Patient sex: F
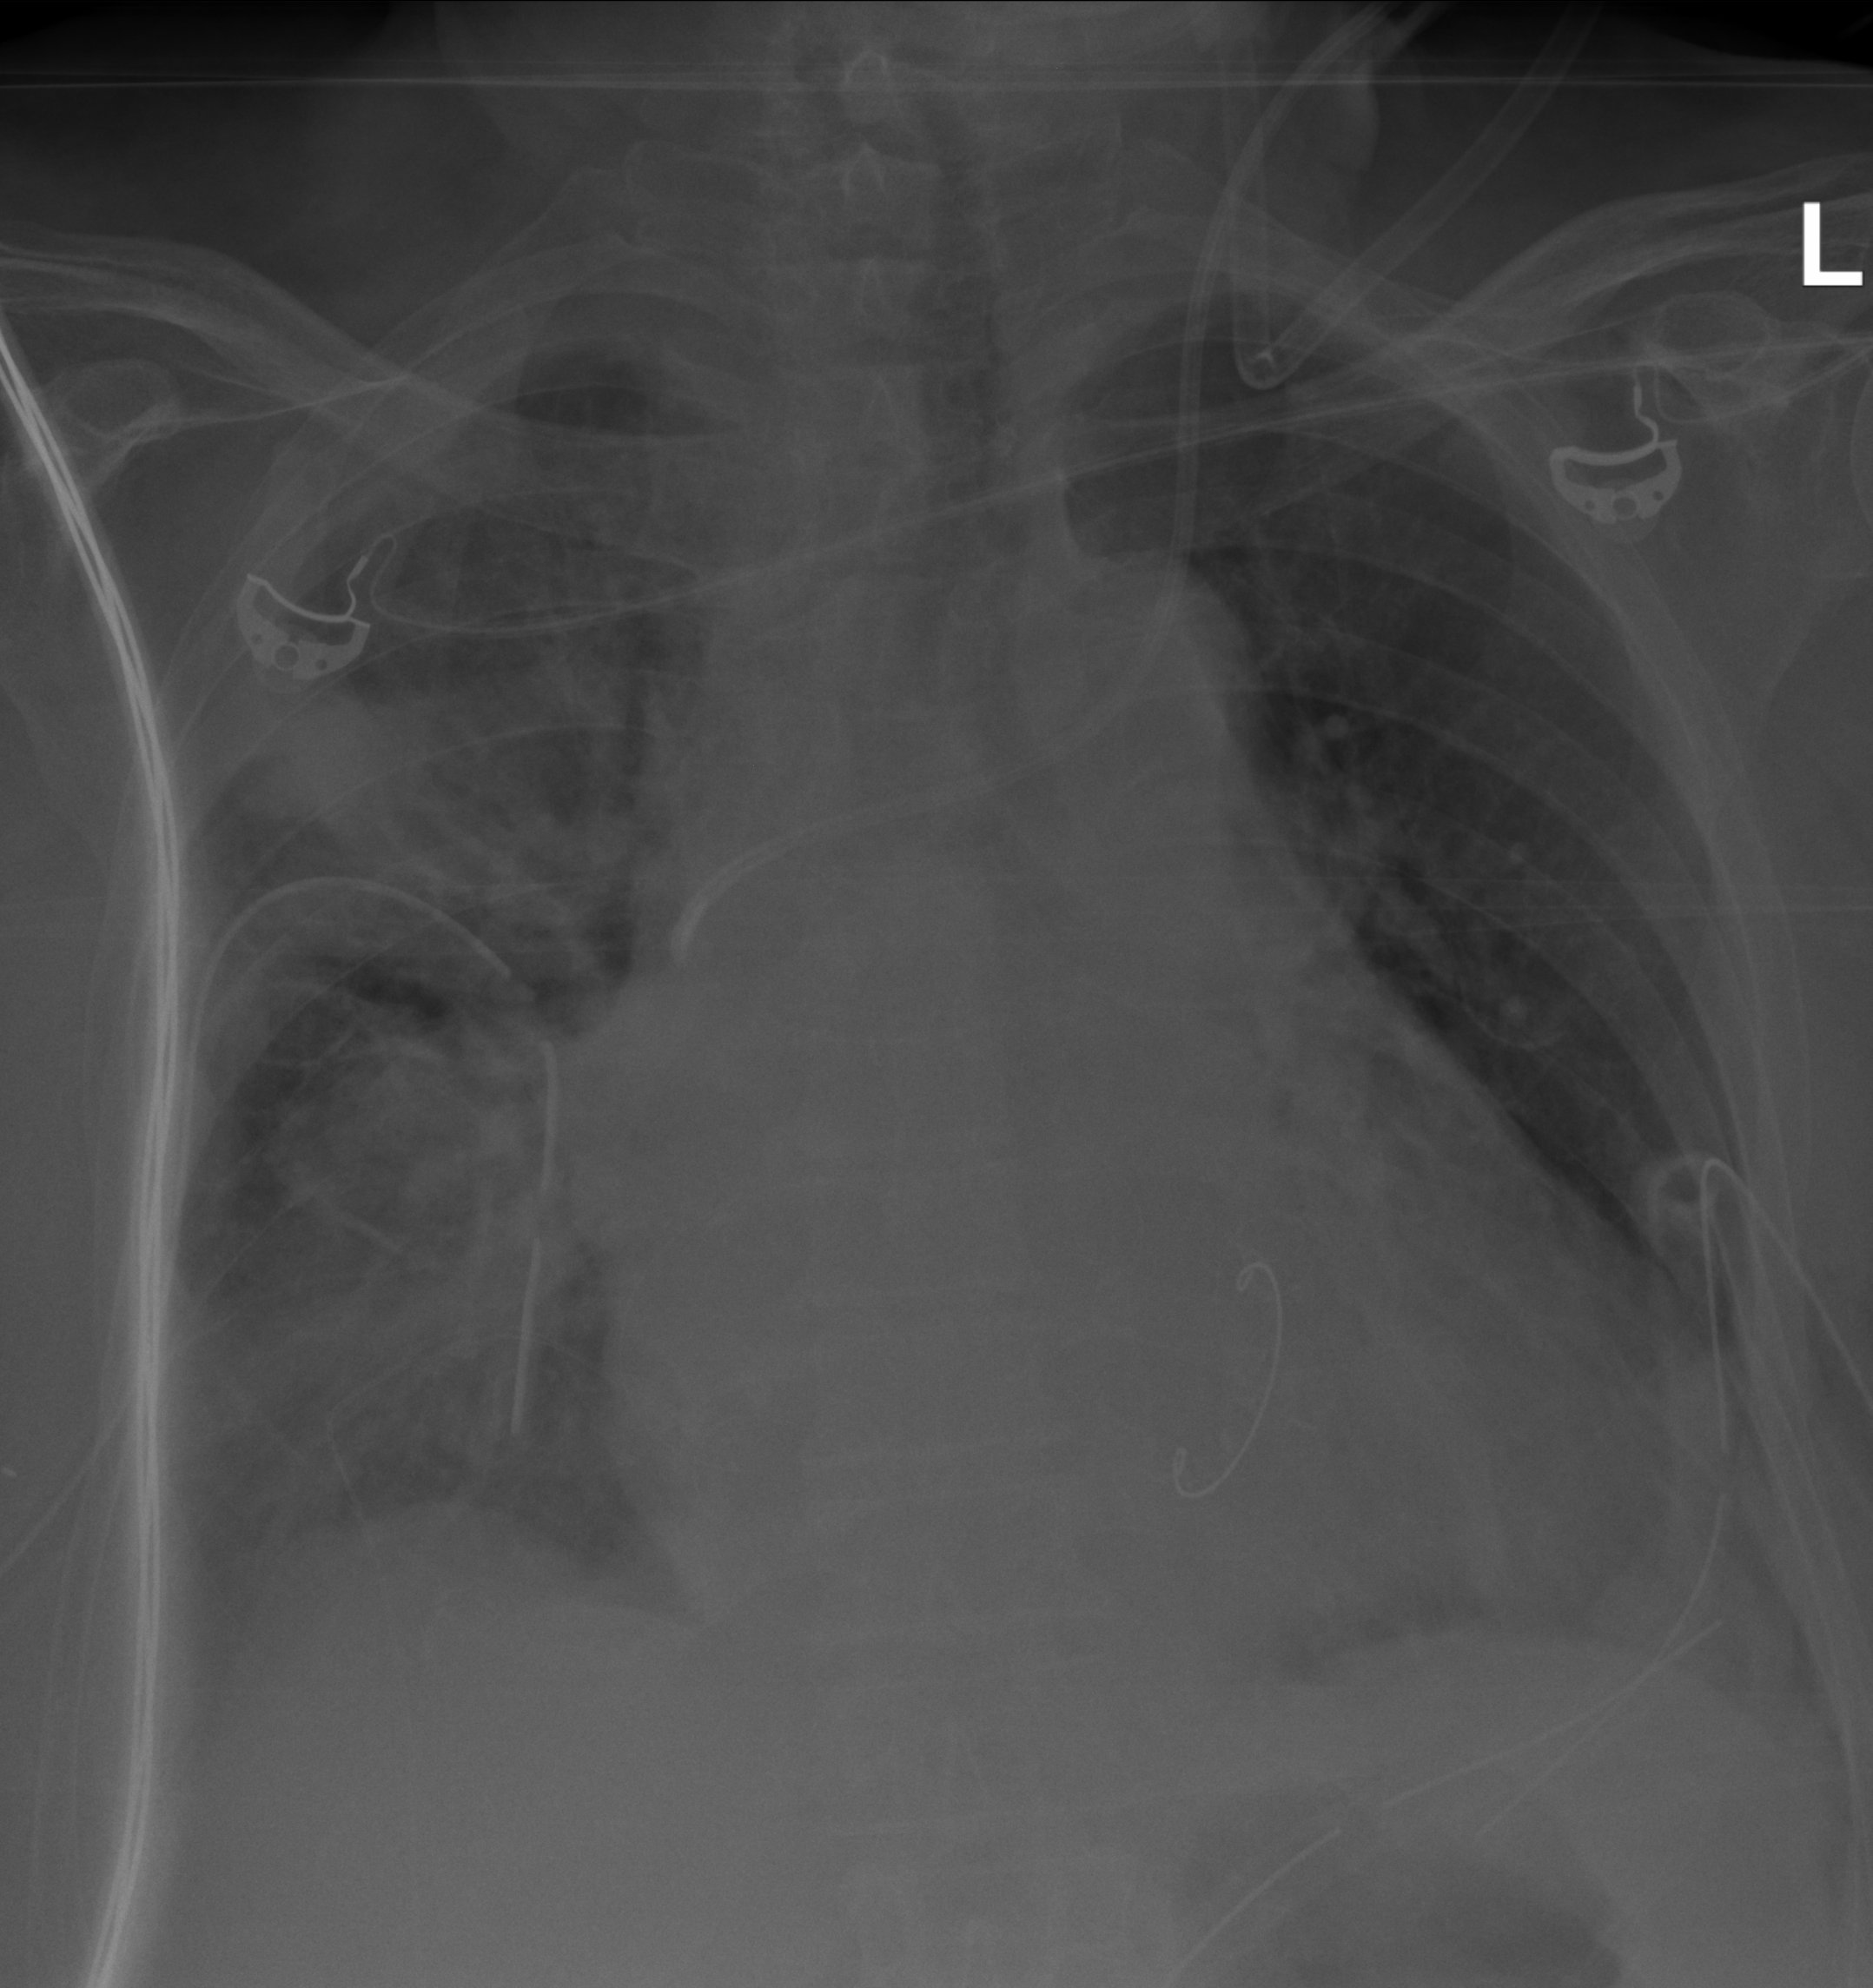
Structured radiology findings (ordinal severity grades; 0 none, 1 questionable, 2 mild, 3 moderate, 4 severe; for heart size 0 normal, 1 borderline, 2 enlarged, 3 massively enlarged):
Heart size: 3
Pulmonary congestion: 0
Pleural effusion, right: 2
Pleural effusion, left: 2
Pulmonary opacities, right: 3
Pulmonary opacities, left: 0
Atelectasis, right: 3
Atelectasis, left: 2